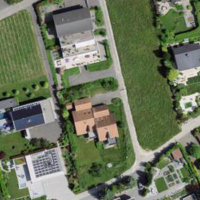
EUNIS habitat code: 55
Species observed at this site:
Centaurea scabiosa